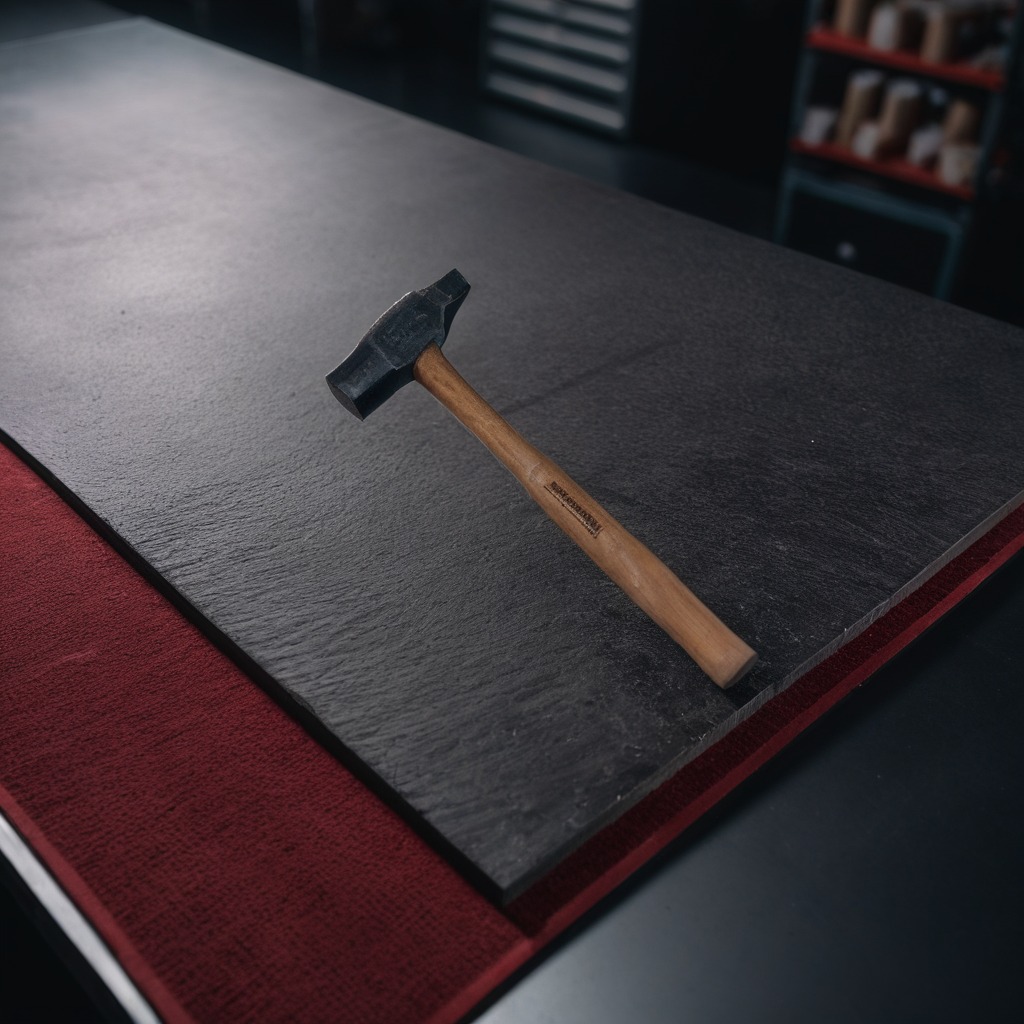
A hammer lying on a clean granite tabletop covered with a red rubber mat inside a workshop at night dim ambient light soft shadows worn but beneath the mat